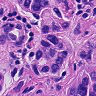
Metastatic tissue present: yes